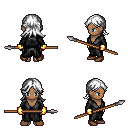
a pixel art fantasy rpg character, female body template, human, dark skin, gray robe, gold greaves, white loose hair, gold gloves, brown shoes, spear, four views (front, back, left, right), 2x2 character sprite sheet, small pixel art, hard edges, no anti-aliasing